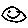
Label: smiley face